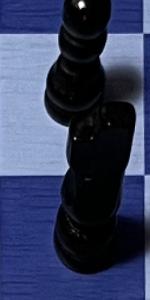
Label: Knight_Black